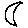
Label: moon